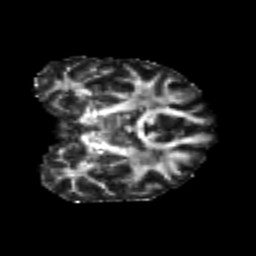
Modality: FA
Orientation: coronal
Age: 23
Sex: female
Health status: healthy
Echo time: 0.074 s